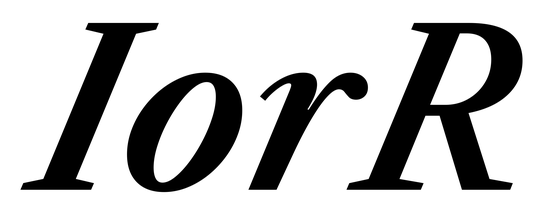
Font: LibreCaslonText-Italic_SemiBold_Italic